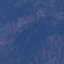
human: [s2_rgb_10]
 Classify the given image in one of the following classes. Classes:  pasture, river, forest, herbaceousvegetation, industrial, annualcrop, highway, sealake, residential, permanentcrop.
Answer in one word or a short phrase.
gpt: HerbaceousVegetation